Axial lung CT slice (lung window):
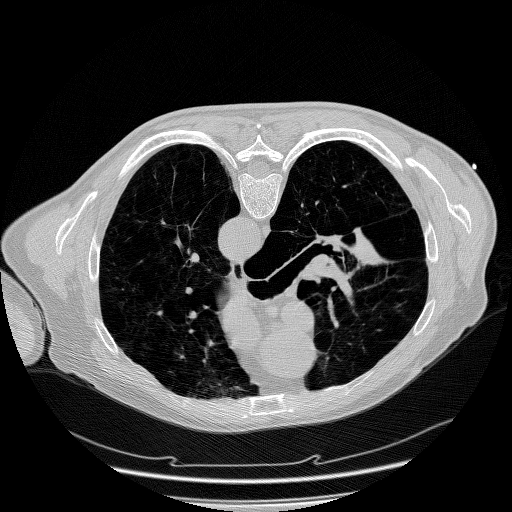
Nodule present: no